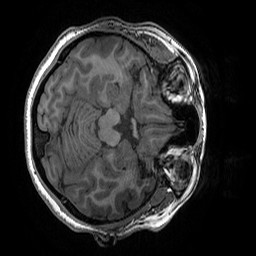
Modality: T1w
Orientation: axial
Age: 21
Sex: female
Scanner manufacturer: ge
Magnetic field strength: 3 T
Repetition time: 0.008184 s
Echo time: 0.003192 s